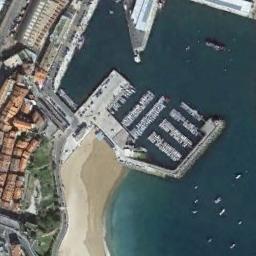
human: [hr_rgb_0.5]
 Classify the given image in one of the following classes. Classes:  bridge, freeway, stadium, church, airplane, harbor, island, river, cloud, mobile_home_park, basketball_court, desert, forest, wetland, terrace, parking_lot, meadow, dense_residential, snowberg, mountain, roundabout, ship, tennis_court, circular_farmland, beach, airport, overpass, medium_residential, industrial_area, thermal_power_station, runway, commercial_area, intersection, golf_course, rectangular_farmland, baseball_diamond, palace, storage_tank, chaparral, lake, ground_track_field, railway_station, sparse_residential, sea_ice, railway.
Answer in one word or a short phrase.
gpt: harbor